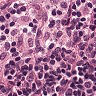
Metastatic tissue present: no